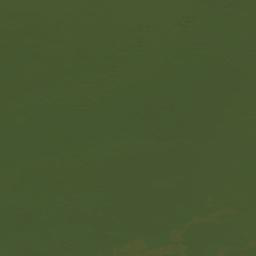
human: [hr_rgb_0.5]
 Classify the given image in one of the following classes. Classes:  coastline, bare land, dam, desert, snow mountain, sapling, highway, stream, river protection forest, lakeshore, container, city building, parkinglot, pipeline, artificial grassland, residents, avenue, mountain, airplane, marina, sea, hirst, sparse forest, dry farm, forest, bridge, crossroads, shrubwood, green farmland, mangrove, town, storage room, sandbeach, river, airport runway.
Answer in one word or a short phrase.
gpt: sea